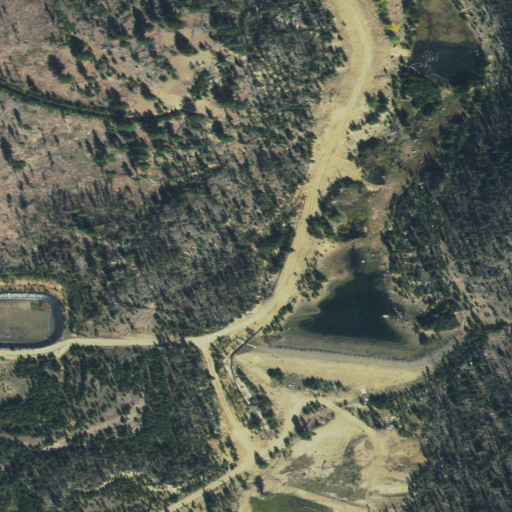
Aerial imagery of valley in Idaho named Wards Gulch containing evergreen forest, shrub, grassland, and open water